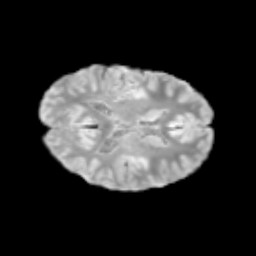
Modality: T2w
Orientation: axial
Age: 11
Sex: male
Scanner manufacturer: siemens
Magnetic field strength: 3 T
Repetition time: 3.8 s
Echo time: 0.07 s